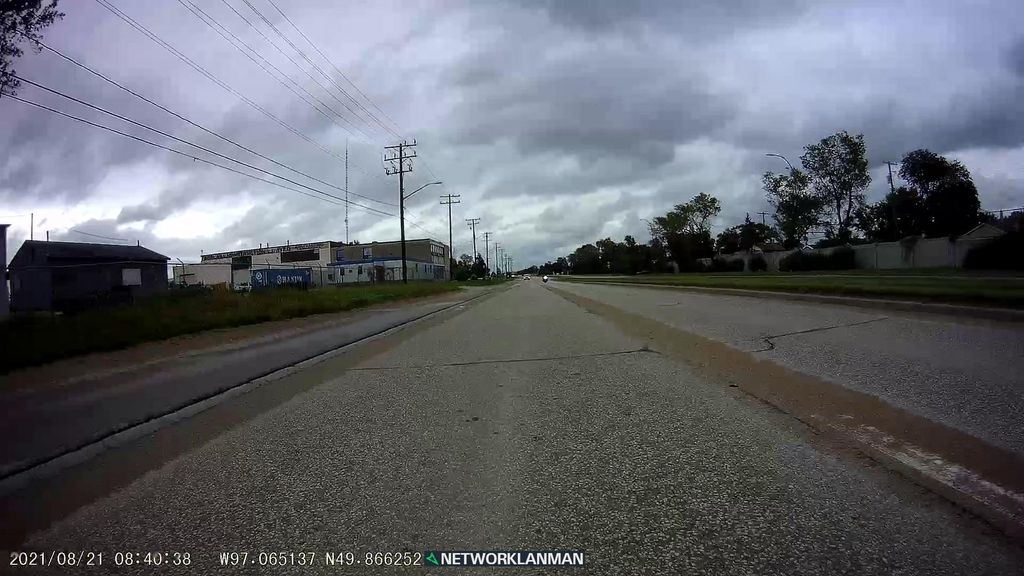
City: winnipeg